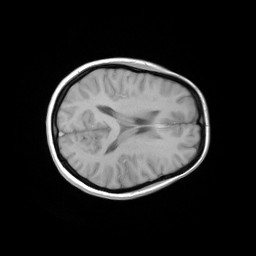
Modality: FLASH
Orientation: axial
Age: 21
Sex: female
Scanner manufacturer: siemens
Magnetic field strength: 3 T
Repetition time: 0.245 s
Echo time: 0.0026 s